Question: I've read that 'OnDisconnect' ( ) sometimes , can be bypassed ( application recycle etc).
> The OnDisconnected method doesn't get called in some scenarios, such
as when a server goes down or the App Domain gets recycled.
And so I ask :
When a user connects , I generate him a 'token' , keep it in the user 'cookie' , and when 'OnConnect' is called , I attach a 'connectionId' with that token.
'onDiconnect''dateDisconnected'
This will also supports 2 connected users ( browser)
example :

example :
'''
id tokenId ConnectionID DateCreated dateDisconnected
----------------------------------------------------------------------------------------------
1 500 {<PHONE>} 06-07-2013 null
2 500 {5432-5432} 06-07-2013 null
'''
And here is the problem :
What will happen if a user has logged in (So I write this user in my DB as logged in) , do some chat , and then the server restarted ?
The client will try to reconnect and after 30 seconds it will stop.
, when the server is UP (after an hour ) - I HAVE A LOGGED ON USER IN MY DB. and he is . ( well , not with that connection ID anyway...)
How can I solve this kind of problem ?
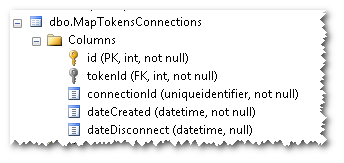
Answer: The best way to solve this problem is to log everyone out on application start, aka in your case invalidate/delete all logged in token rows. Therefore whenever the server comes up the application is in a fresh state with no one logged in.